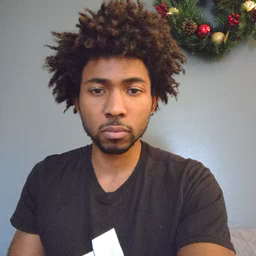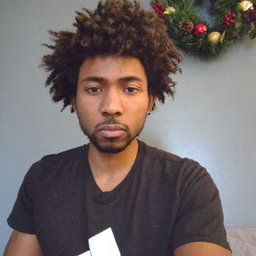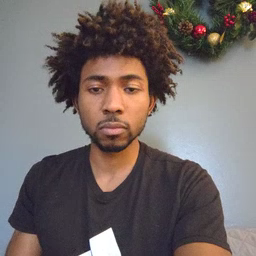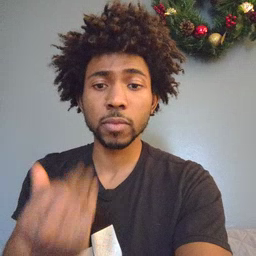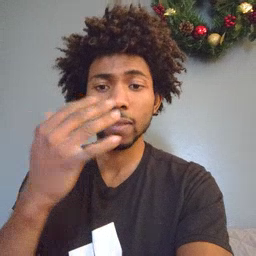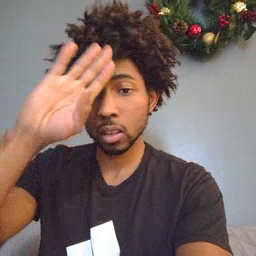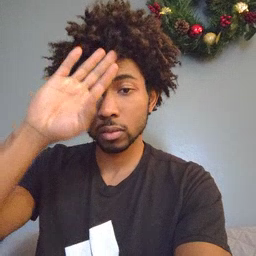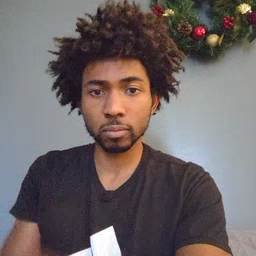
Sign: fireman